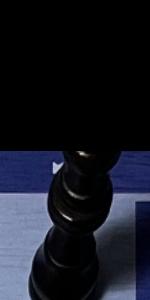
Label: King_Black